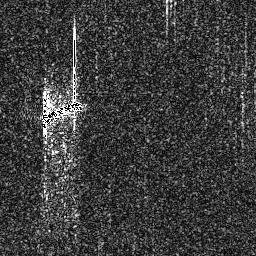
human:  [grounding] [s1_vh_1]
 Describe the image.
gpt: In the satellite image, there is  <ref>1 medium ship </ref> <box>[[14, 37, 33, 50, 0]]</box> located at left.